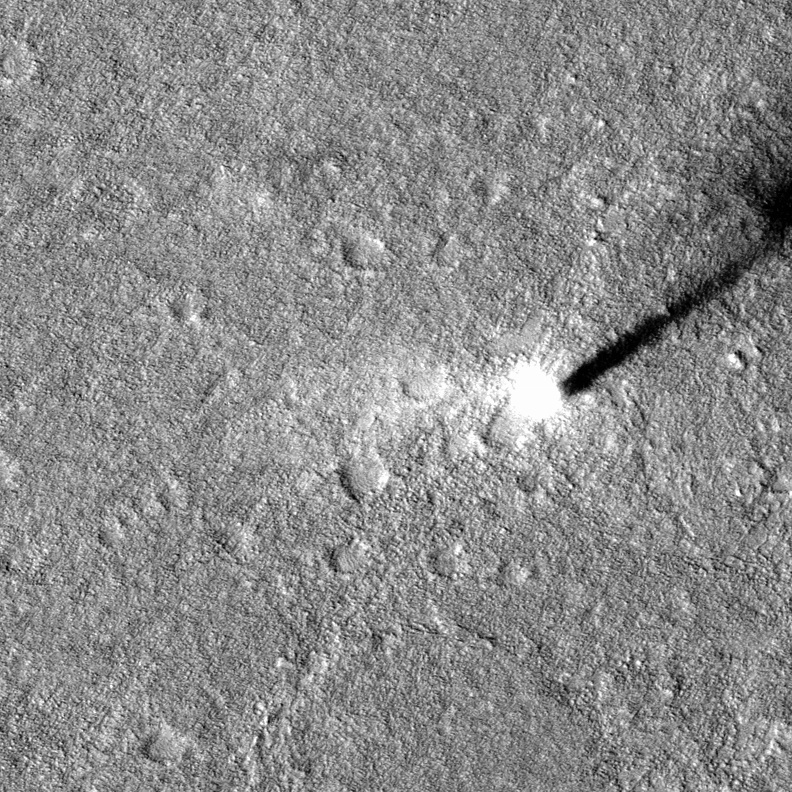
Label: dustdevil